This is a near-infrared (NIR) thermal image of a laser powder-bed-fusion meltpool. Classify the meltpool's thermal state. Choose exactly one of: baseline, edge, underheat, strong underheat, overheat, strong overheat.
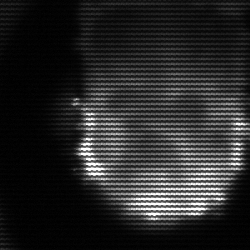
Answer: baseline